Question: when I insert node to head , it doesn't work. but insert to other location works well.
here is my insert function
'''
int insert_before(ListNode *head, ListNode *p, int x){
ListNode *tmp, *cursor;
if(head == NULL || p == NULL) return -1;
if(head == p){
tmp = malloc(sizeof(ListNode));
tmp->val = x;
// insert node
tmp->next = p;
p = tmp;
printf("insert before:
");
printList(head);
return 0;
}
cursor = head;
while(cursor->next != p && cursor->next != NULL ) cursor = cursor->next;
tmp = malloc(sizeof(ListNode));
tmp->val = x;
//insert node
tmp->next = p;
cursor->next = tmp;
printf("insert before:
");
printList(head);
return 0;
'''
}
my main function
'''
int main(){
ListNode *head, *tmp;
int x=0;
int arr[5] = {1,2,4,5,6};
head = createList(arr, 5);
printList(head);
tmp = get_by_index(head,3);
// insert
//insert_after(head, x);
insert_before(head, tmp, 100);
// insert_before(head, head, 100);
printf("in main: ");
printList(head);
printf("insert_before return %d
", x);
return 0;
'''
}
when I run insert_before(head, tmp,x), it works fine

,
when I run insert_before(head,head,100);
it have no changes;
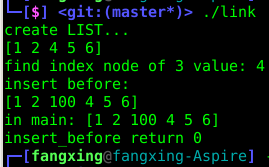
Answer: inserting to head of linked list replaces its head, you cannot do it with function foo(node *head). Instead, you should pass pointer of pointer of head, so that the function can change it.